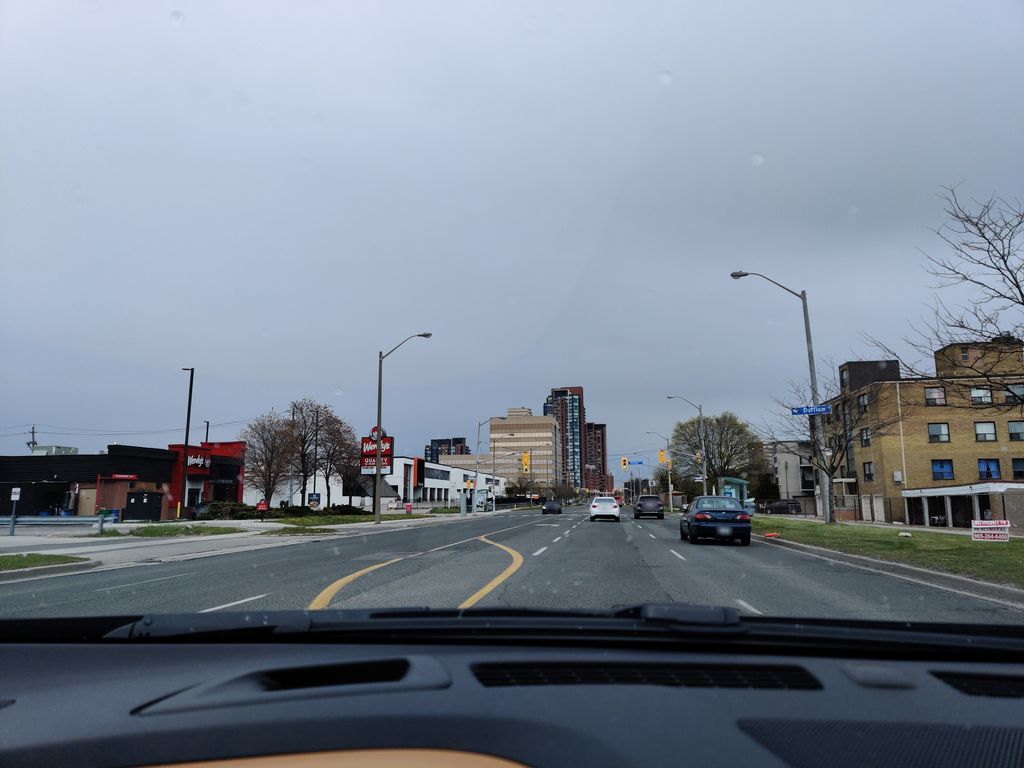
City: toronto